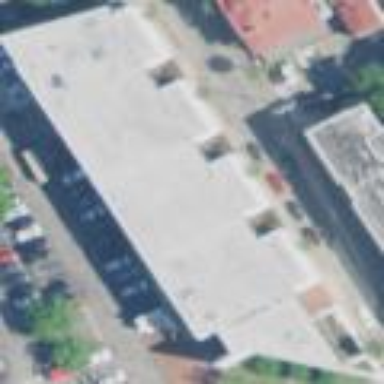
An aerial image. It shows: Public building.